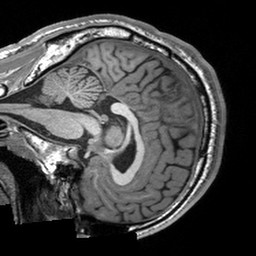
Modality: T1w
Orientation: sagittal
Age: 24
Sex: male
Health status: healthy
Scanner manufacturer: siemens
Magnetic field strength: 3 T
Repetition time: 2 s
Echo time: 0.00197 s